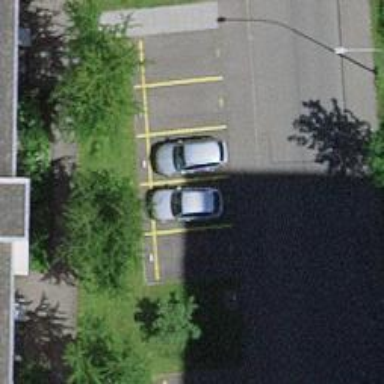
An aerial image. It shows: Street-side parking area.